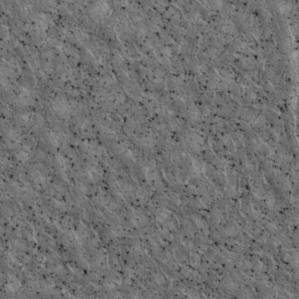
Label: non_frost